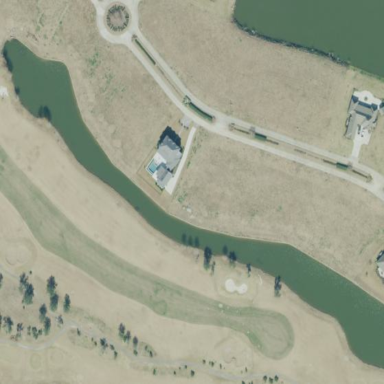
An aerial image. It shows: Water hazard in golf course. The hazard is natural water feature.